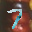
Label: 7